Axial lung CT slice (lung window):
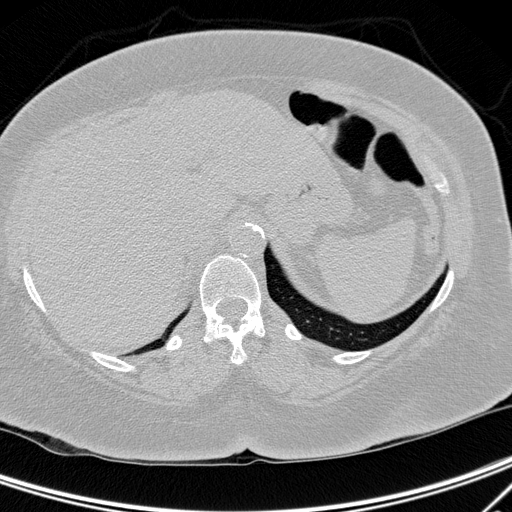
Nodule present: no